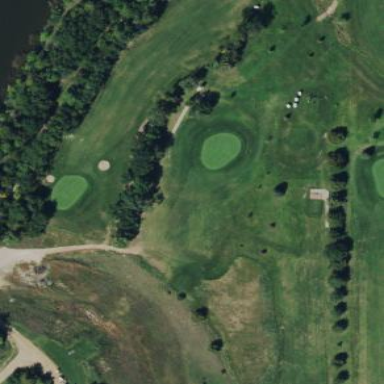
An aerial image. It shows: Scenic golf fairway.